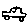
Label: car